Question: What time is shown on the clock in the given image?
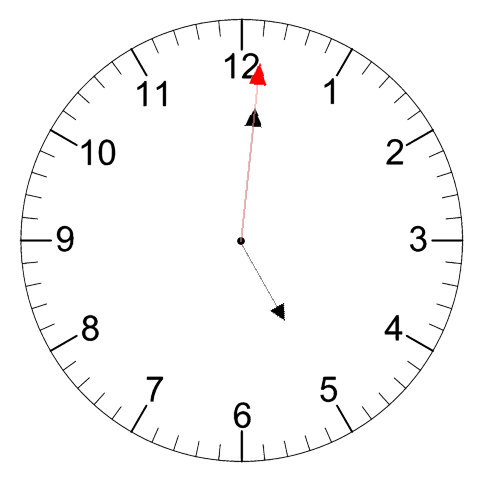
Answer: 05:01:01